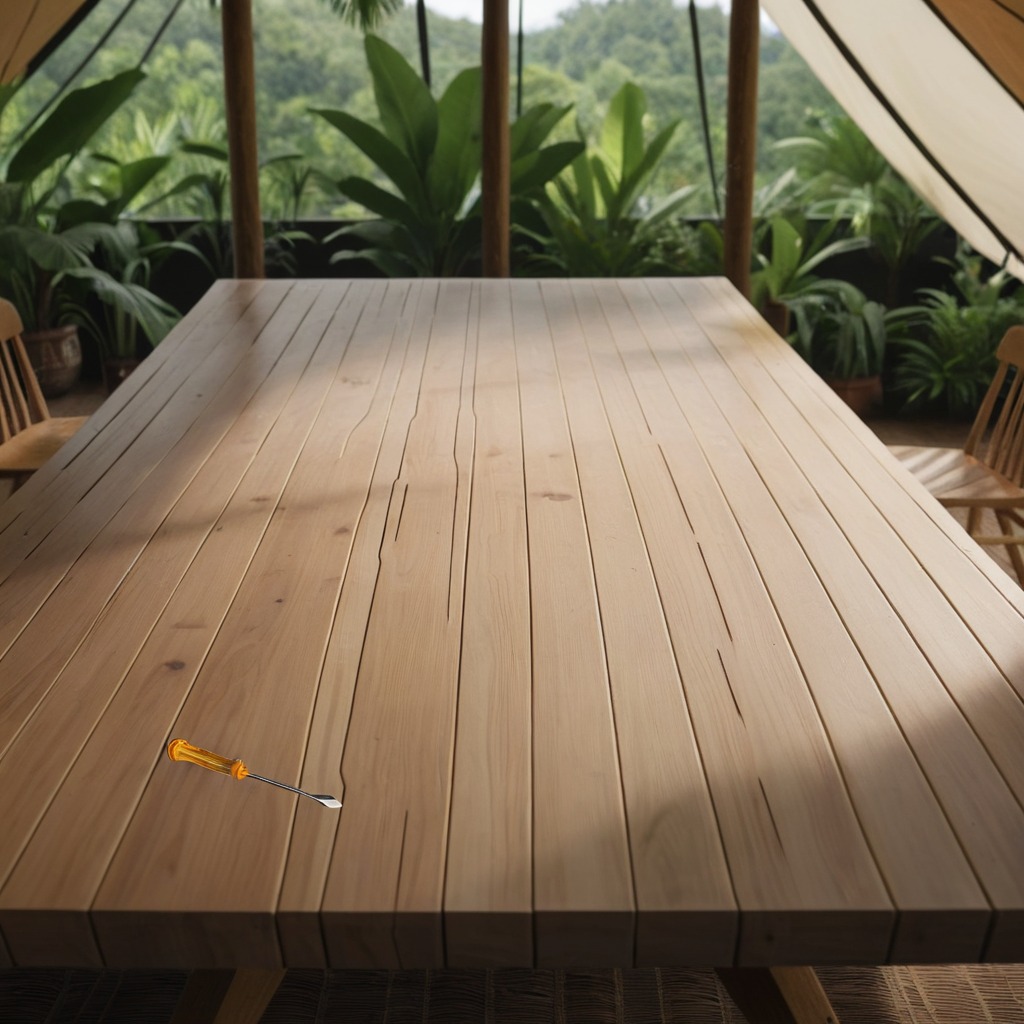
A screwdriver is lying on a wooden table inside a jungle field workshop tent.